Question: My components folder is unclickable in my github repository. It's an unclickable blue folder.
What to do? And what is the reasoning for it being unclickable?
Picture of problem:

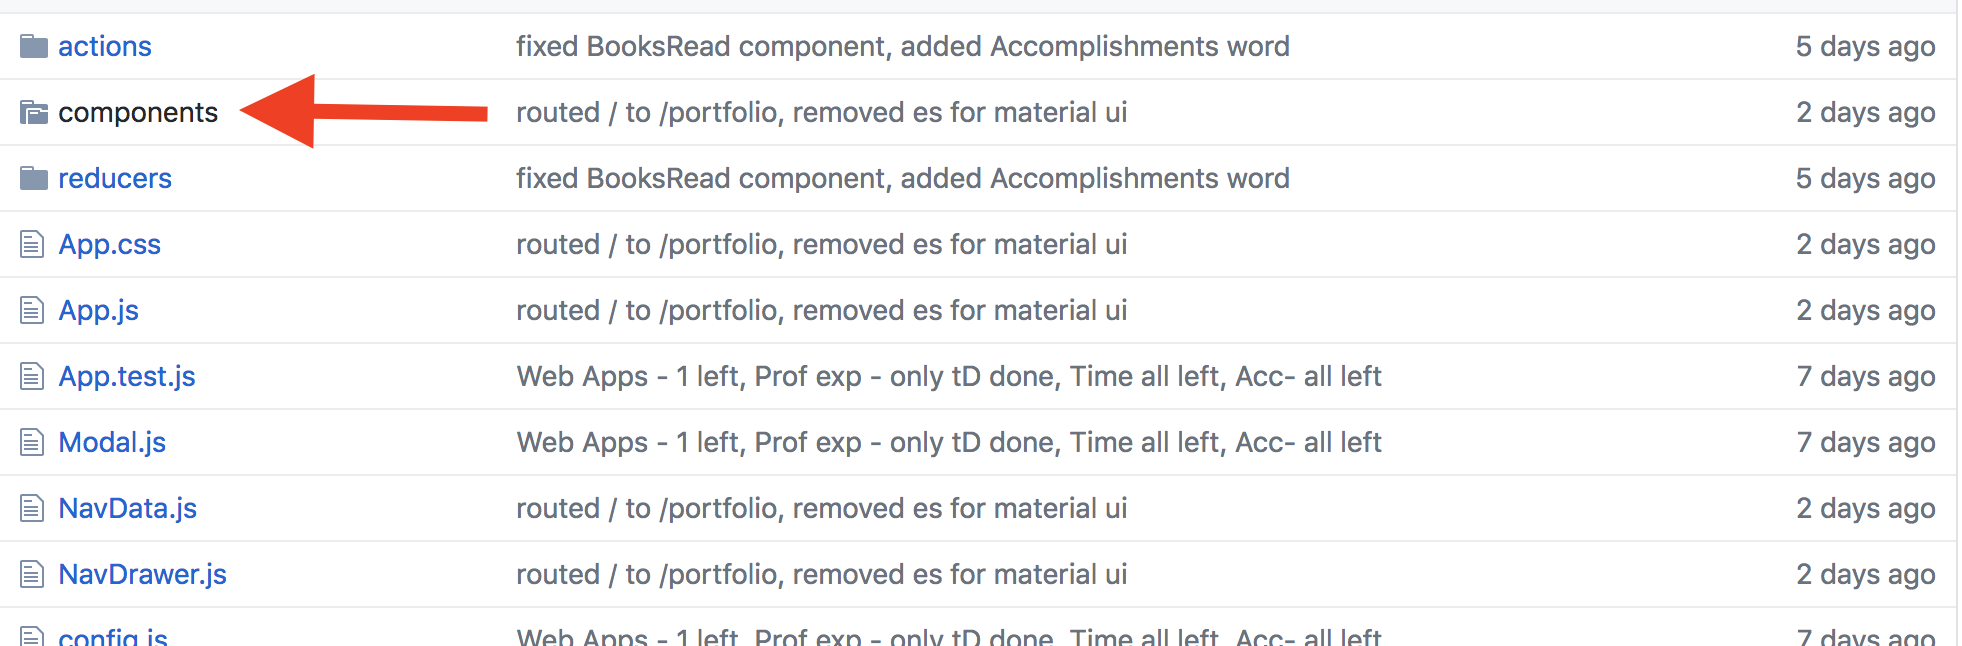
Answer: That is a nested Git rpeository, which means the parent repo has only recorded the root folder SHA1 (called "gitlink"), but not (like a git submodule) the remote repo URL.
You should remove the folder entry with:
'''
# no trailing /
git rm --cached -- components
git commit -m "remove components entry"
git push
'''